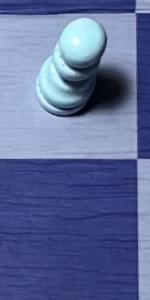
Label: Empty